Question: I'm trying to create a thread pool in python and thought all was well and good until I went to run some tests.
In my tests I am recording the time it takes for tasks to be completed with threads. I then plotted this data to check whether or not the output resembled what I thought to be correct. Unfortunately I'm getting unexpected results. For whatever reason my delta for certain tests doesn't conform to the expected line other points lay on. I believe this is a thread synchronization issue having to do with threading.Event() in my code. I'm not very familiar with Python so maybe I am overlooking something.
What's causing my thread pool to give unexpected results in my tests? Any help is appreciated thanks!

'''
[2, 4, 6, 8, 10, 12, 14, 16, 18, 20, 22, 24, 26, 28, 30, 32, 34, 36, 38, 40]
'''
'''
[15.005759, 0.002, 5.003255, 1.995844, 0.99826, 0.006006, 0.997074, 0.994626, 0.002004, 0.988823, 0.005081, 0.993242, 0.990138, 0.002986, 0.995473, 0.000999, 0.986356, 0.002002, 0.975053, 0.021287]
'''
'''
from threading import Thread
from threading import Event
from queue import Queue
from time import sleep
import matplotlib.pyplot as plt
import datetime
import requests
import random
import json
import copy
import sys
class Tester:
def __init__(self):
pass
def run(self):
numThreads = 2
x = [] # thread count
y = [] # delta time
for t in range(20): # Run t tests
threadPool = ThreadPool(numThreads)
startTime = datetime.datetime.now()
x.append(numThreads)
print("Starting test %d" % (t + 1))
# Add n tasks
for n in range(30):
threadPool.addTask(PoolTask(n))
threadPool.start() # wait until all tasks are added before starting
# Wait for all tasks in queue to complete
threadPool.wait()
timeDelta = datetime.datetime.now() - startTime
print("Test %d complete (t=%f s, n=%d)" % ((t + 1), timeDelta.total_seconds(), numThreads))
y.append(timeDelta.total_seconds())
numThreads += 2
# After the tests plot the resulting data
print(x)
print(y)
plt.plot(x, y, 'ro')
plt.xlabel('thread count')
plt.ylabel('delta t (time)')
plt.show()
class ThreadPool:
__poolEvent = Event()
__runEvent = Event()
def __init__(self, size = 1, start=False):
self.__size = size
self.__queue = Queue()
self.__pool = []
self.__destroyed = False
if start:
__runEvent.set()
# Create the thread pool
for i in range(self.__size):
thread = Thread(target = self.__worker, args = [i])
self.__pool.append(thread)
thread.daemon = True
thread.start()
pass
def __worker(self, workerNumber):
# Worker will run until thread pool is terminated
while True:
if(self.__destroyed):
break
self.__runEvent.wait() # Wait until threadpool is started
task = self.__queue.get() # Blocking
try:
task.execute()
except (AttributeError, TypeError):
raise Exception('Task does not have execute() defined.')
self.__queue.task_done()
if self.__queue.empty():
self.__poolEvent.set() # Allow caller to proceed if waiting
def start(self):
self.__runEvent.set()
def addTask(self, task):
if(self.__destroyed):
raise Exception('Unable to add task the pool has already been destroyed.')
self.__poolEvent.clear() # Have caller wait if listening
self.__queue.put(task)
def destroy(self):
if(self.__destroyed):
raise Exception('Cannot destory as the thread pool has already been destroyed.')
# Flag causes threads to stop pulling from queue and return
self.__destroyed = True
def wait(self):
self.__poolEvent.wait()
class PoolTask:
""" example task that implements execute() """
def __init__(self, taskNumber):
self.taskNumber = taskNumber
def execute(self):
#print('Task %d executing...' % self.taskNumber)
#sleep(random.randint(1, 5))
sleep(1)
#print('Task %d done executing' % self.taskNumber)
'''
'''
>>> import Tester
>>> kp = KrogoPoints.KrogoPoints()
>>> kp.run()
Starting test 1
Test 1 complete (t=15.005759 s, n=2)
Starting test 2
Test 2 complete (t=0.002000 s, n=4)
Starting test 3
Test 3 complete (t=5.003255 s, n=6)
Starting test 4
Test 4 complete (t=1.995844 s, n=8)
Starting test 5
Test 5 complete (t=0.998260 s, n=10)
Starting test 6
Test 6 complete (t=0.006006 s, n=12)
Starting test 7
Test 7 complete (t=0.997074 s, n=14)
Starting test 8
Test 8 complete (t=0.994626 s, n=16)
Starting test 9
Test 9 complete (t=0.002004 s, n=18)
Starting test 10
Test 10 complete (t=0.988823 s, n=20)
Starting test 11
Test 11 complete (t=0.005081 s, n=22)
Starting test 12
Test 12 complete (t=0.993242 s, n=24)
Starting test 13
Test 13 complete (t=0.990138 s, n=26)
Starting test 14
Test 14 complete (t=0.002986 s, n=28)
Starting test 15
Test 15 complete (t=0.995473 s, n=30)
Starting test 16
Test 16 complete (t=0.000999 s, n=32)
Starting test 17
Test 17 complete (t=0.986356 s, n=34)
Starting test 18
Test 18 complete (t=0.002002 s, n=36)
Starting test 19
Test 19 complete (t=0.975053 s, n=38)
Starting test 20
Test 20 complete (t=0.021287 s, n=40)
'''
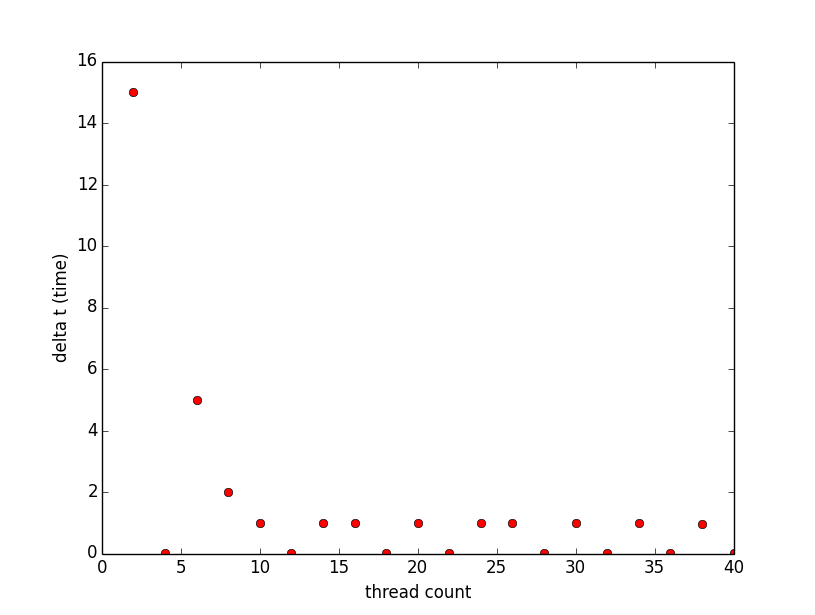
Answer: I think your problem is that you defined '__poolEvent' and '__runEvent' as class variables, when you really want them to be instance variables. That's causing the state of '__poolEvent' and '__runEvent' to be shared between your 'ThreadPool' instances:
'''
>>> class A(object):
... event = threading.Event() # class variable, like yours
... def getEvent(self): return self.event
...
>>> a = A()
>>> a.getEvent()
<threading._Event object at 0x7f4c51d3db90>
>>> a.getEvent().is_set()
False
>>> b = A()
>>> b.getEvent().set()
>>> a.getEvent().is_set()
True # Uh oh, changing b's event also changed a's
>>> b.getEvent()
<threading._Event object at 0x7f4c51d3db90> # Because it's the same event!
'''
It looks like because of this unexpected sharing, your events are sometimes 'set' when you're not expecting them to be.
Your results will look much saner if you change the top of the class to look like this:
'''
class ThreadPool(object):
def __init__(self, size = 1, start=False):
self.__poolEvent = Event()
self.__runEvent = Event()
self.__size = size
self.__queue = Queue()
self.__pool = []
self.__destroyed = False
if start:
self.__runEvent.set()
'''
The output then looks much better:
'''
Starting test 1
Test 1 complete (t=15.019228 s, n=2)
Starting test 2
Test 2 complete (t=7.009718 s, n=4)
Starting test 3
Test 3 complete (t=5.007426 s, n=6)
Starting test 4
Test 4 complete (t=3.005955 s, n=8)
Starting test 5
Test 5 complete (t=3.006504 s, n=10)
Starting test 6
Test 6 complete (t=2.004594 s, n=12)
Starting test 7
Test 7 complete (t=2.004225 s, n=14)
Starting test 8
Test 8 complete (t=1.004068 s, n=16)
Starting test 9
Test 9 complete (t=1.004277 s, n=18)
Starting test 10
Test 10 complete (t=1.004509 s, n=20)
Starting test 11
Test 11 complete (t=1.004266 s, n=22)
Starting test 12
Test 12 complete (t=1.003043 s, n=24)
Starting test 13
Test 13 complete (t=1.004713 s, n=26)
Starting test 14
Test 14 complete (t=1.003422 s, n=28)
Starting test 15
Test 15 complete (t=1.003525 s, n=30)
Starting test 16
Test 16 complete (t=1.003448 s, n=32)
Starting test 17
Test 17 complete (t=1.002924 s, n=34)
Starting test 18
Test 18 complete (t=1.003600 s, n=36)
Starting test 19
Test 19 complete (t=1.003569 s, n=38)
Starting test 20
Test 20 complete (t=1.003708 s, n=40)
[2, 4, 6, 8, 10, 12, 14, 16, 18, 20, 22, 24, 26, 28, 30, 32, 34, 36, 38, 40]
[15.019228, 7.009718, 5.007426, 3.005955, 3.006504, 2.004594, 2.004225, 1.004068, 1.004277, 1.004509, 1.004266, 1.003043, 1.004713, 1.003422, 1.003525, 1.003448, 1.002924, 1.0036, 1.003569, 1.003708]
'''